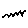
Label: zigzag